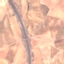
Label: Highway